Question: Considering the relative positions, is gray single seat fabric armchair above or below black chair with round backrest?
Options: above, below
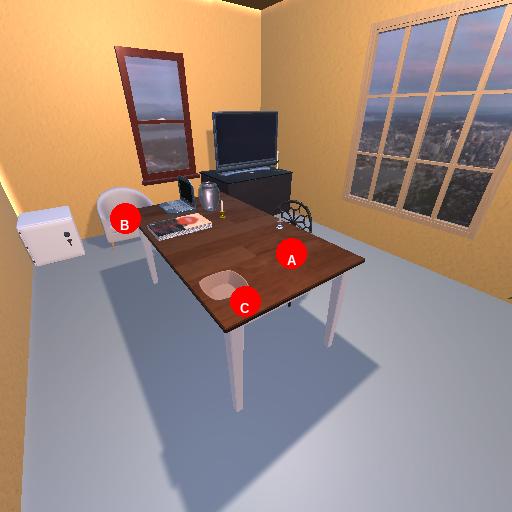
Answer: above